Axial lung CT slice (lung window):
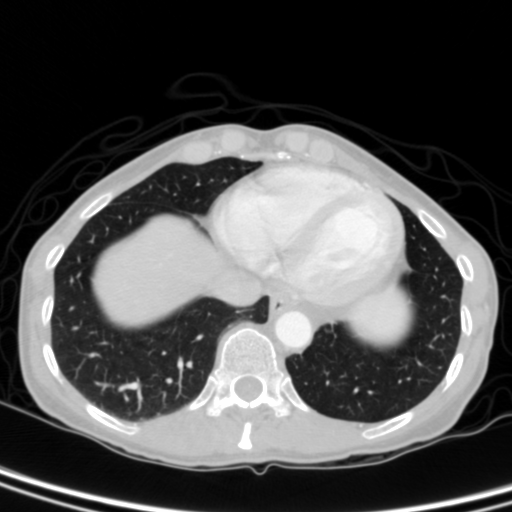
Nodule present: no